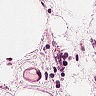
Metastatic tissue present: no